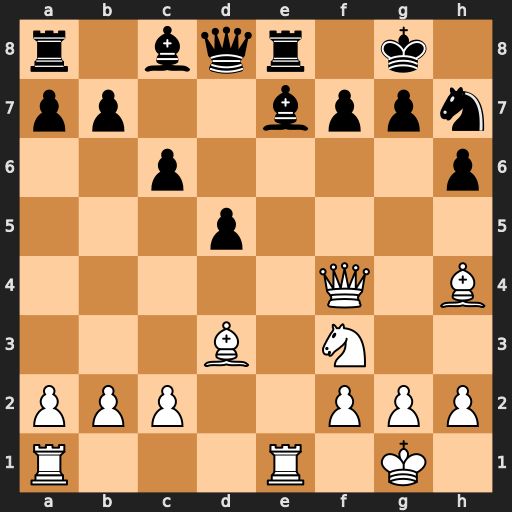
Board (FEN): r1bqr1k1/pp2bppn/2p4p/3p4/5Q1B/3B1N2/PPP2PPP/R3R1K1
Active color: w
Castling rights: -
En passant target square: -
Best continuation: Bxh7+ Kxh7 Qxf7